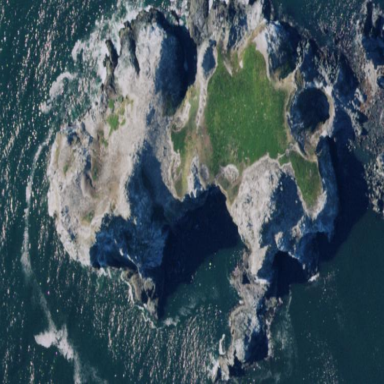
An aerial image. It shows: Islet along the coastline.